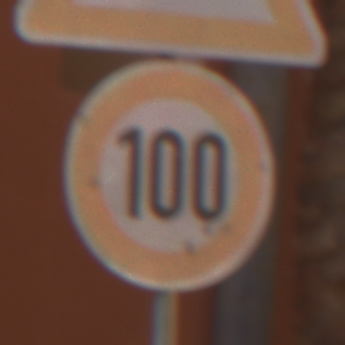
Verkehrszeichen: Geschwindigkeit100
Zusatzzeichen oben: WildwechselLinks
Umgebung: Outdoor, Urban
Tageszeit: MorningAfternoon
Wetter: Clear
Licht: Natural
Jahreszeit: NotSpecified
Kontrast: MediumContrast